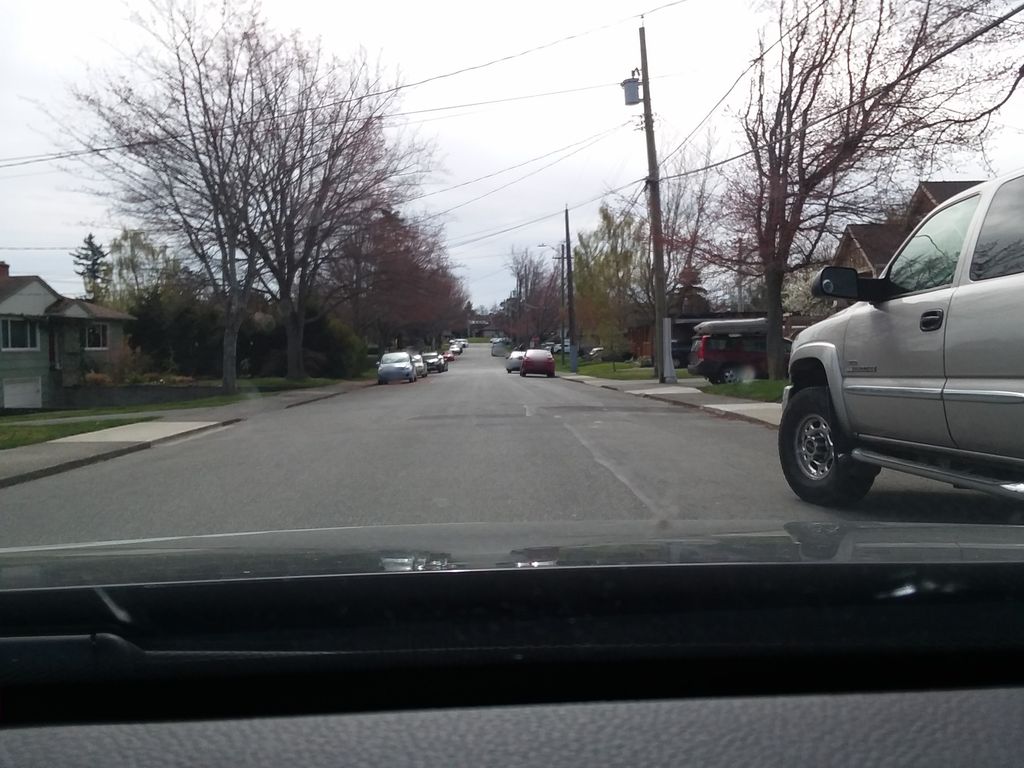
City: victoria